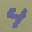
Label: 4